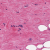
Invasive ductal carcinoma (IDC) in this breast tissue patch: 0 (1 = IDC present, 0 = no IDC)